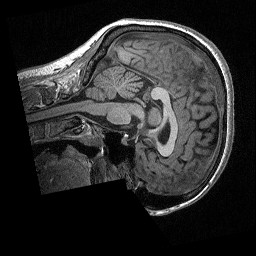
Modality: T1w
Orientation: sagittal
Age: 33
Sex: female
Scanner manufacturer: siemens
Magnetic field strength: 3 T
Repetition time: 2.3 s
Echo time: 0.00298 s